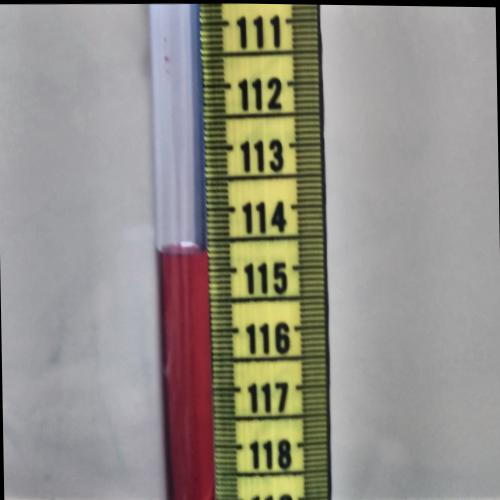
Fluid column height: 114.7 cm